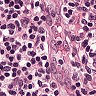
Metastatic tissue present: no